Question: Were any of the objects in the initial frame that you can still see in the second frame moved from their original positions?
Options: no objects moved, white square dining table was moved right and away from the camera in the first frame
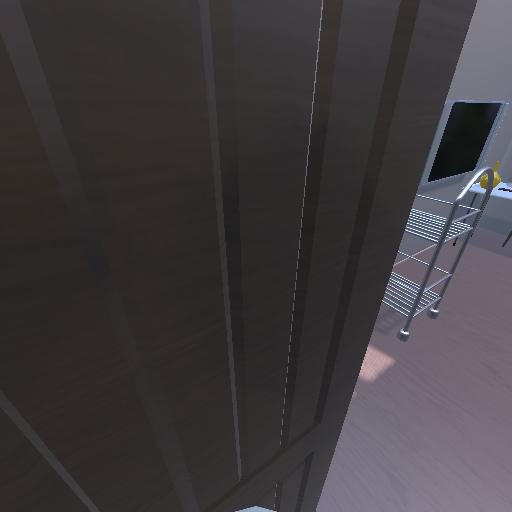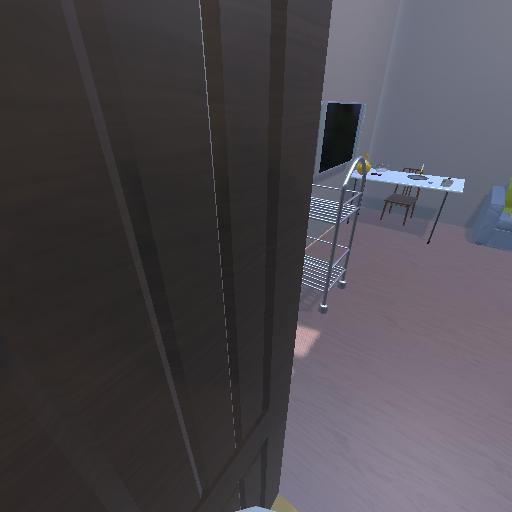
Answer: no objects moved